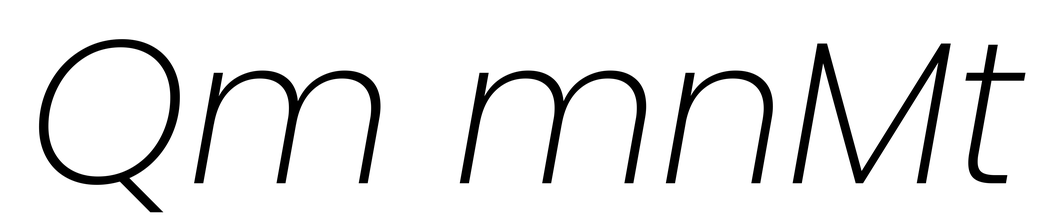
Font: Poppins-ExtraLightItalic